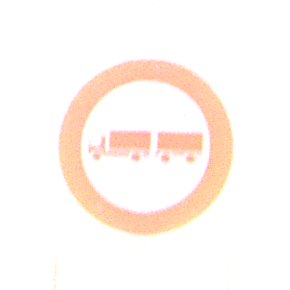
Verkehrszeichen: VerbotLastkraftwagenMitAnhaenger
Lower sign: ZeitangabenMitBeschraenkungAufWochentage8
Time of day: SunriseSunset
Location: Outdoor (Urban)
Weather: PartlyCloudy
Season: NotSpecified
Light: Natural